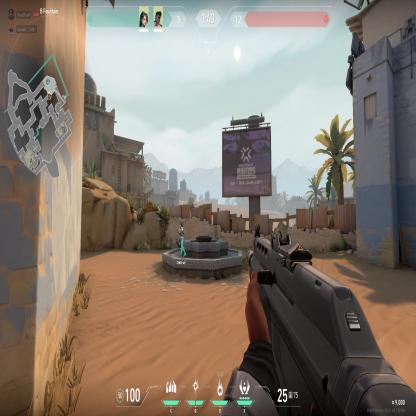
Label: teammate